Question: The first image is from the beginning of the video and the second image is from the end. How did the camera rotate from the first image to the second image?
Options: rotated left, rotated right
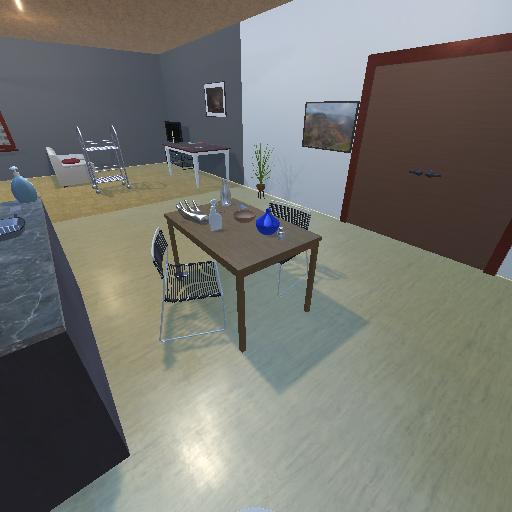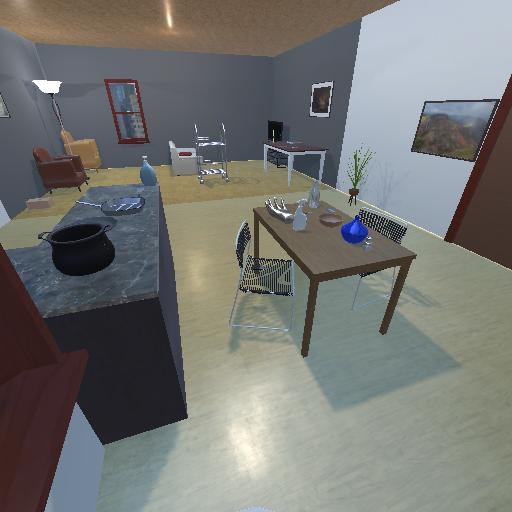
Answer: rotated left